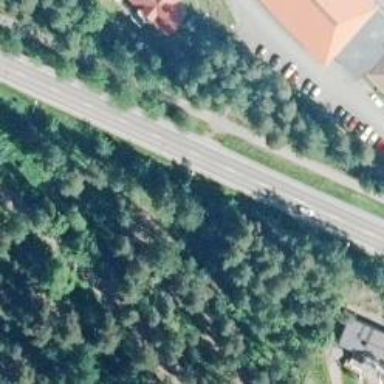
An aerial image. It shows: Asphalt road designated as trunk highway.